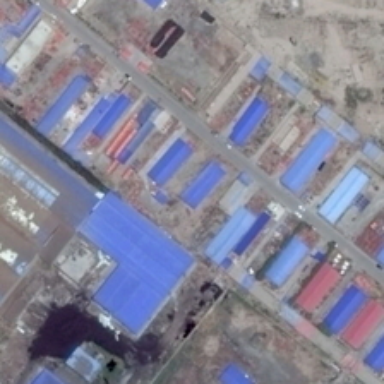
Some blue buildings are orderly in a factory area .